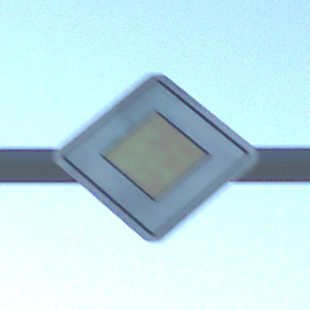
Verkehrszeichen: Vorfahrtsstrasse
Umgebung: Outdoor, Nature
Tageszeit: MorningAfternoon
Wetter: Clear
Licht: Natural
Jahreszeit: NotSpecified
Kontrast: HighContrast